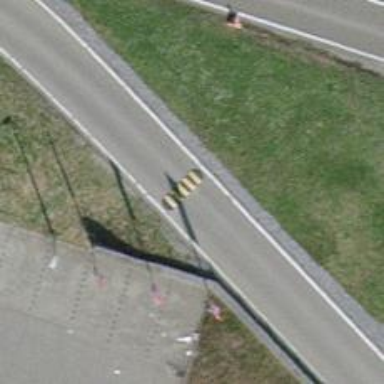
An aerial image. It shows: Bump for traffic calming.